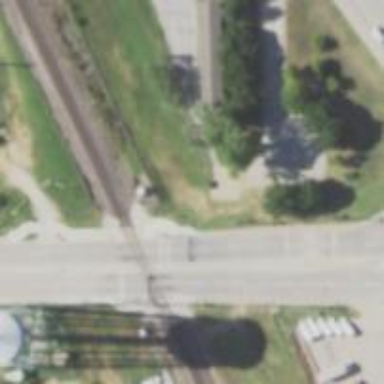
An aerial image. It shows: Crossing for the railway.